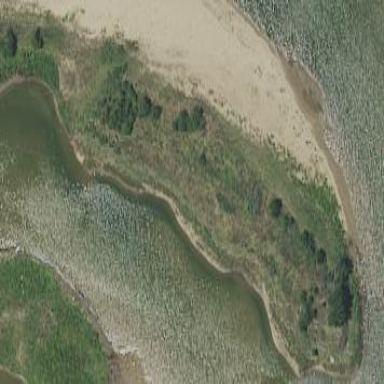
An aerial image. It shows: Islet covered with scrub vegetation.